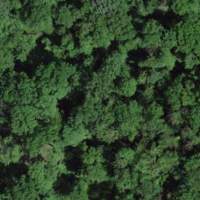
EUNIS habitat code: 41
Species observed at this site:
Equisetum hyemale